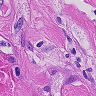
Metastatic tissue present: yes